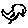
Label: bird